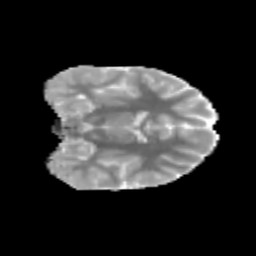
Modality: MD
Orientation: coronal
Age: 10
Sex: male
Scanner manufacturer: siemens
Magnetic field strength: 3 T
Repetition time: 3.8 s
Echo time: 0.07 s